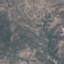
Land use / land cover: HerbaceousVegetation